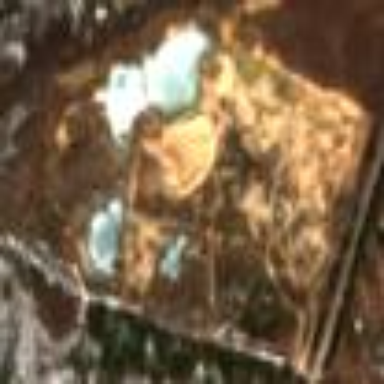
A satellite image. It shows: Quarry area with sand as the primary resource.